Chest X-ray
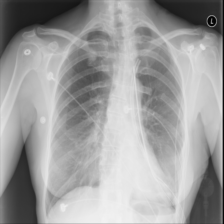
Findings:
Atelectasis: negative
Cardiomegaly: negative
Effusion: positive
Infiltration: negative
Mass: negative
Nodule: negative
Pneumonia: negative
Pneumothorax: positive
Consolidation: negative
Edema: negative
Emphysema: negative
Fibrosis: negative
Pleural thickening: negative
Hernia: negative